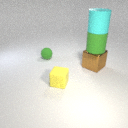
large brown metal cube to the right of small yellow rubber cube